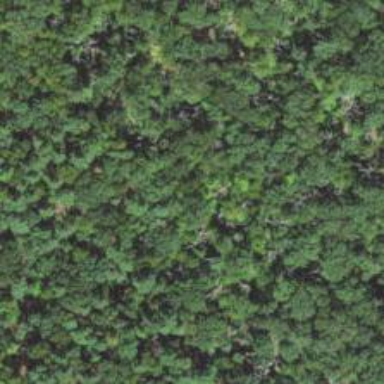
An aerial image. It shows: Mixed woodland area with various types of leaves.